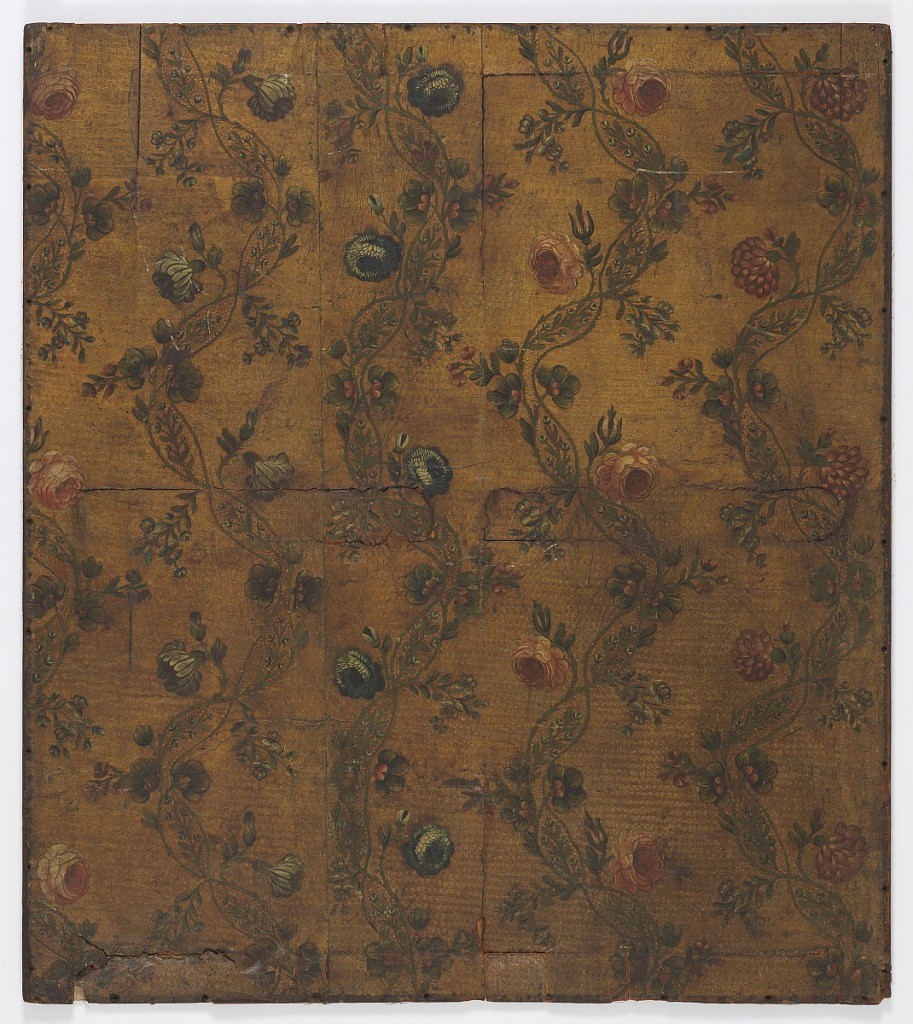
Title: Sidewall
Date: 1750
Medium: leather, silvered, painted and varnished
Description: Vining floral pattern on textured ground.